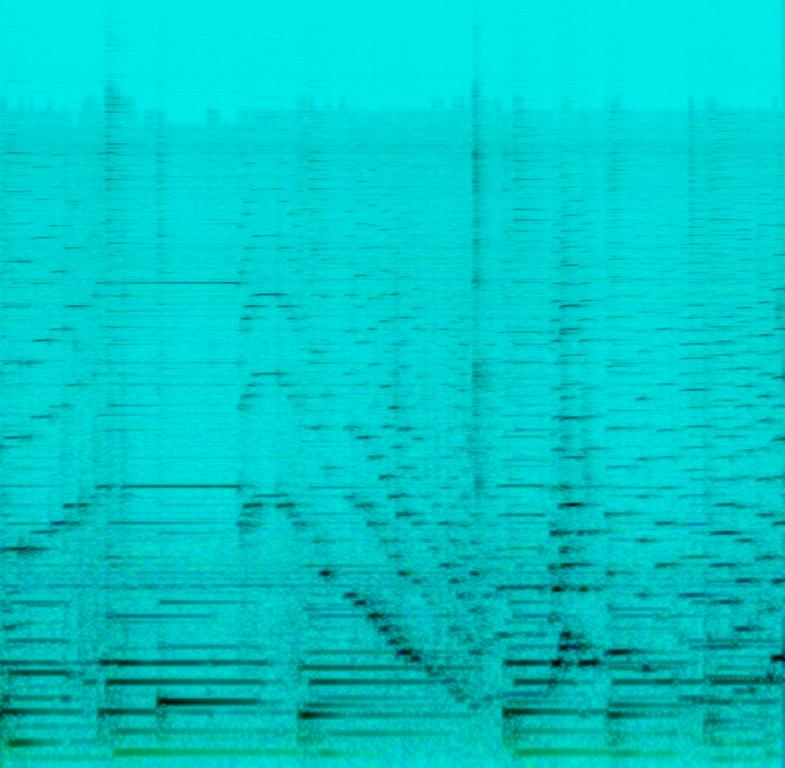
This is a live performance of a jazz ballad music piece. The accordion is playing a solo as the main melody. There is an acoustic guitar playing the chords of the piece. The bass line is being played by the upright bass. The atmosphere is gentle. This piece is the perfect music to be played in the background at a coffee shop.